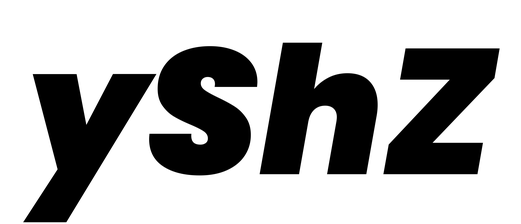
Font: Poppins-BlackItalic